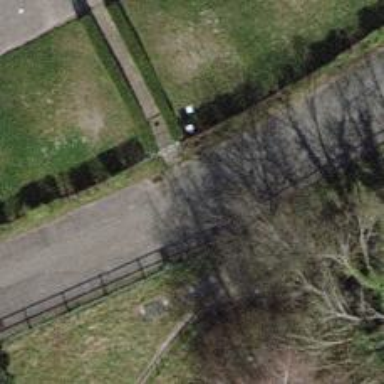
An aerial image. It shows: Pedestrian path with asphalt surface.